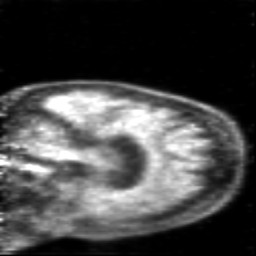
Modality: PET
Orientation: sagittal
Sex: female
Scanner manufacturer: siemens